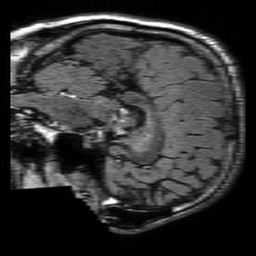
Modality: FLAIR
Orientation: sagittal
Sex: male
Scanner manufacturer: philips
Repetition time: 11 s
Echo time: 0.125 s